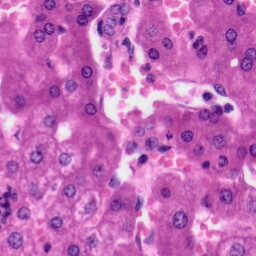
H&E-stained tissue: Liver